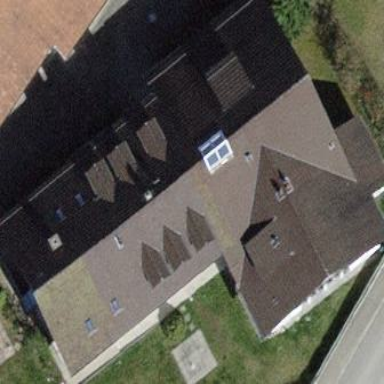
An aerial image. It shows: Residential building.